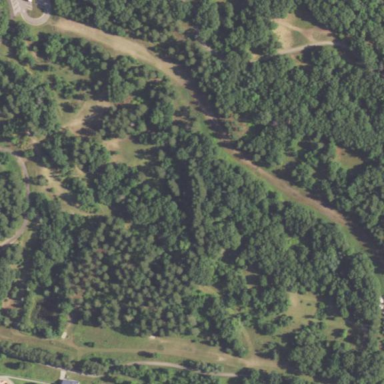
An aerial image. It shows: Disc golf course for leisure activity.